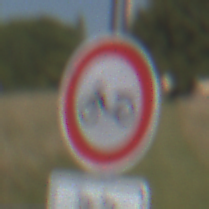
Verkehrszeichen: VerbotMofas
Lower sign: ZeitangabenMitBeschraenkungAufWochentage9
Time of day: Midday
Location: Outdoor (Nature)
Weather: Clear
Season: NotSpecified
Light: Natural